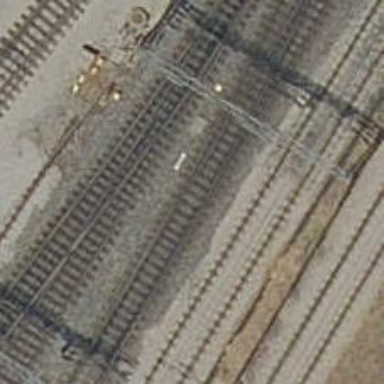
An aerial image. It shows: Rail yard with electrified contact lines for railway operations.